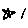
Label: star